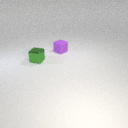
small purple rubber cube behind small green metal cube